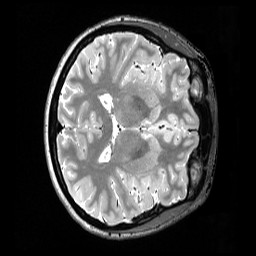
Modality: T2w
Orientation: axial
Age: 20
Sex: female
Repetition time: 3.2 s
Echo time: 0.563 s